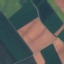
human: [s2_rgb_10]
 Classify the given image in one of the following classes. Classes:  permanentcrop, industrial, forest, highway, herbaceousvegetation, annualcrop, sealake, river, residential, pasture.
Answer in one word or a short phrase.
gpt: AnnualCrop